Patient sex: F
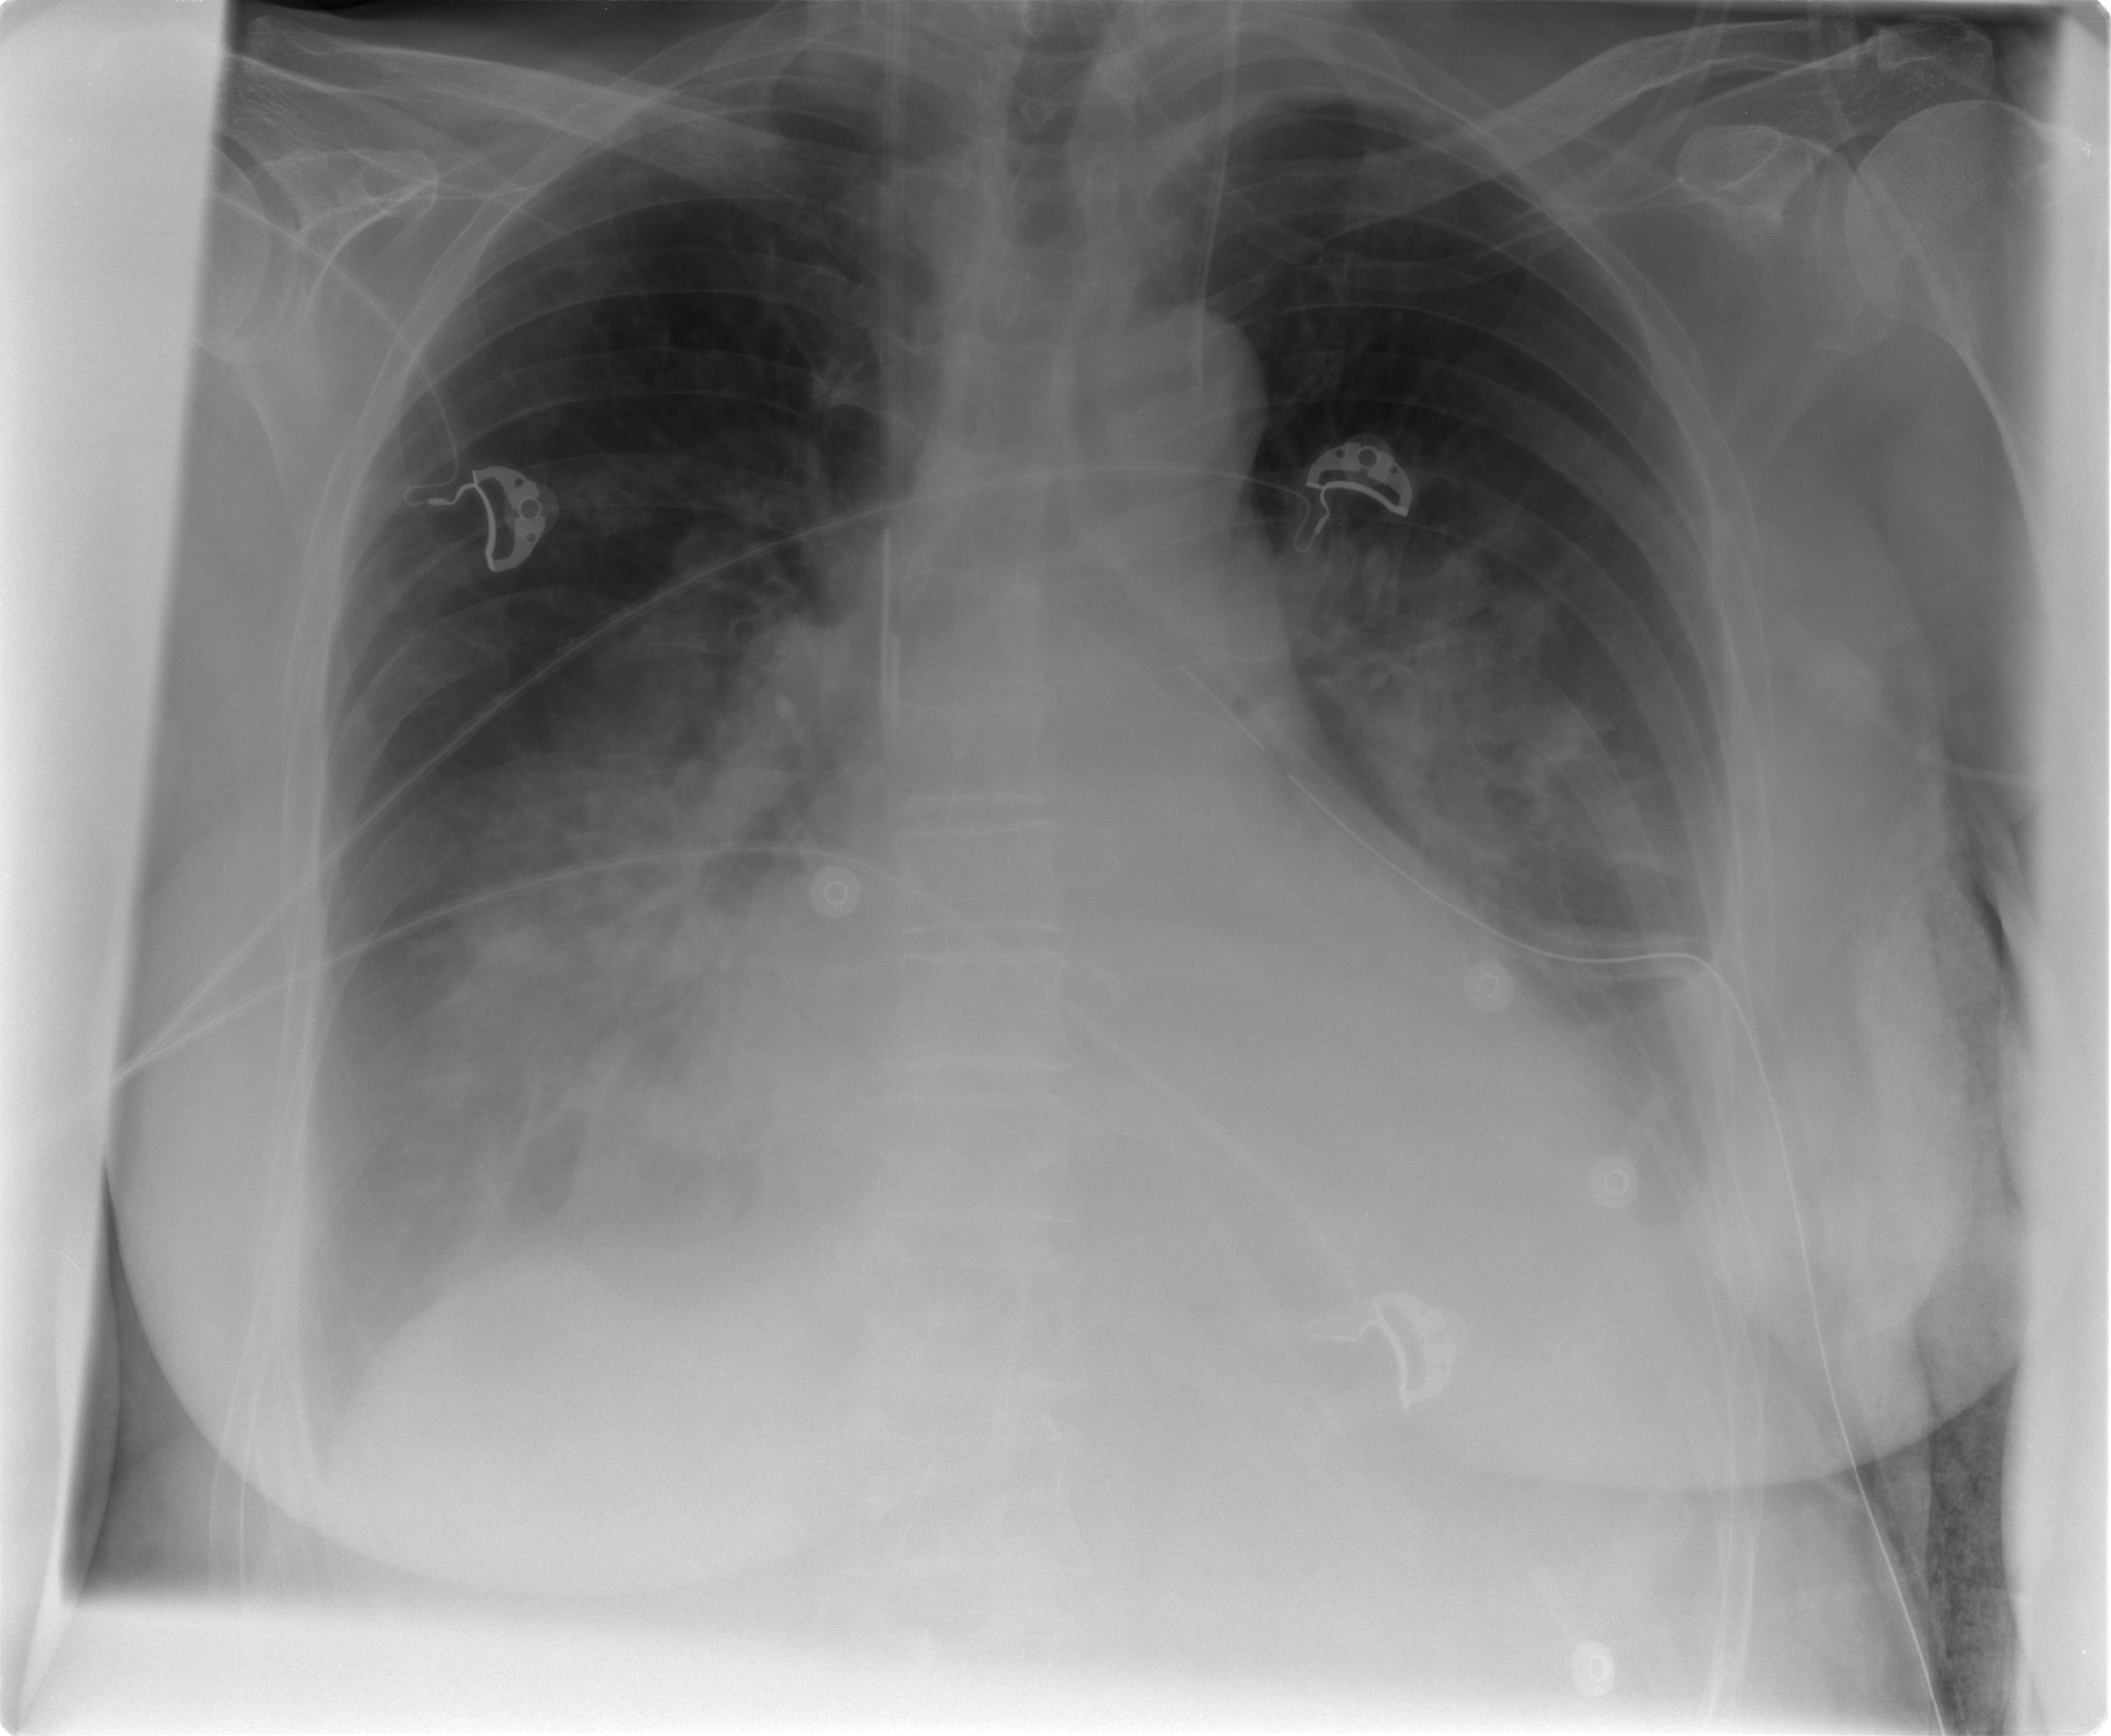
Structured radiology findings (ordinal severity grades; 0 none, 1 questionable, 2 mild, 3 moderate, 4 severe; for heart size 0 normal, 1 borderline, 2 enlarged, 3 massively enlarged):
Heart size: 0
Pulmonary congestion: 0
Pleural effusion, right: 2
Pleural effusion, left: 2
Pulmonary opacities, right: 3
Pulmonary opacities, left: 3
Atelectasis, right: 2
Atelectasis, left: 2